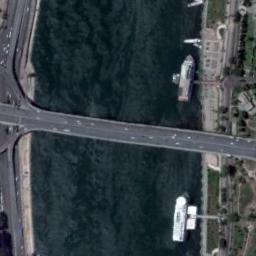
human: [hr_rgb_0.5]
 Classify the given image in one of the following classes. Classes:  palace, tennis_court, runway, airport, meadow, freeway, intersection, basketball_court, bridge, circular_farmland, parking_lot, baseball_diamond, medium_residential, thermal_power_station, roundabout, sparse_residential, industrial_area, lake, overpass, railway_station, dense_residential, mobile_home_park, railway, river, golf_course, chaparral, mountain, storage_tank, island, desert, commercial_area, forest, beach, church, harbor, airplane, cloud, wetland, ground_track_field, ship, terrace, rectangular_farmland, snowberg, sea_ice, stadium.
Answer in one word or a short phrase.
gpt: bridge